Question: I have searched and no one else seems to have my particular problem. The scroll bar shows up, but without arrows on the side.
And I am shifting the page over so I can hide a side launch menu on the side of my Intranet site.
My code is:
'''
<html>
<body>
<div style="overflow:hidden; width: 300; height:1000; position:absolute; left:-170px; top:-100px">
<iframe src="" style="overflow:hidden;" width=350 height=250 frameborder="0" scrolling="no">
</iframe></div>
</body>
</html>
'''

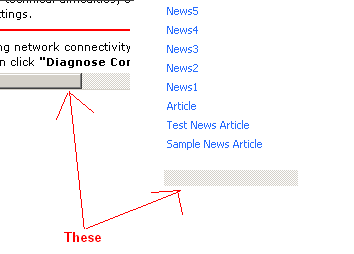
Answer: Here is the code i use on one of my sites... edit it as needed.
'''
<iframe src ="http://www.iframesite.com" width="768" height="2500" frameborder="0" marginheight="0" marginwidth="0"><p class="style1">Your browser does not support iframes.</p>
</iframe>
'''